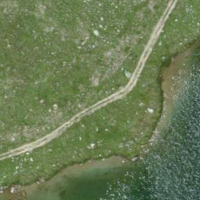
EUNIS habitat code: 31
Species observed at this site:
Geum montanum